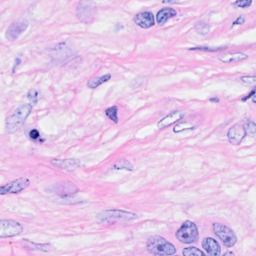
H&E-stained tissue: Breast